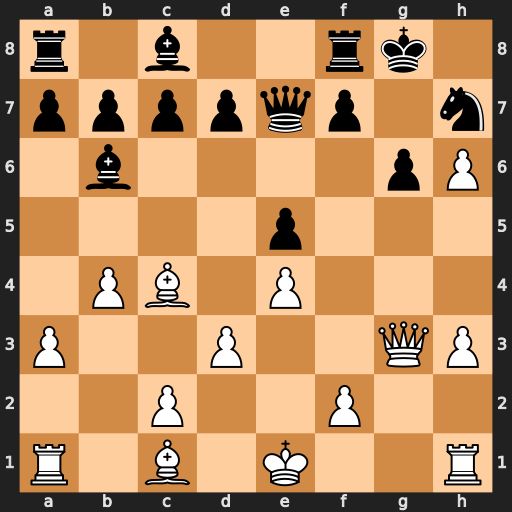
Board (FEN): r1b2rk1/ppppqp1n/1b4pP/4p3/1PB1P3/P2P2QP/2P2P2/R1B1K2R
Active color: w
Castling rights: KQ
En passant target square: -
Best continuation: Qxg6+ Kh8 Qg7#